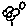
Label: flower